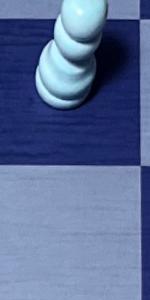
Label: Empty